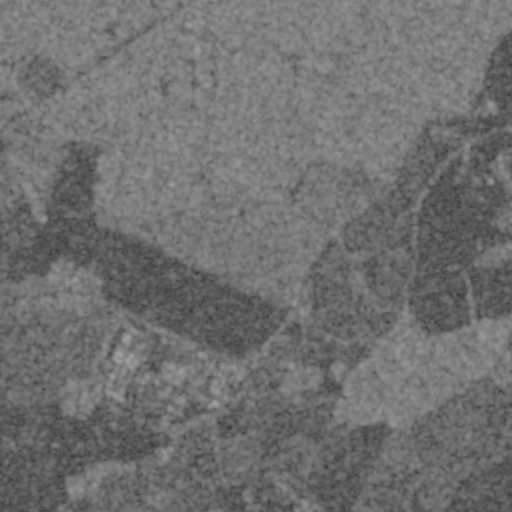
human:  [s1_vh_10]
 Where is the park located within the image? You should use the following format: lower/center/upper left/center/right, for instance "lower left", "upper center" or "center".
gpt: The park is located in the upper left of the image.
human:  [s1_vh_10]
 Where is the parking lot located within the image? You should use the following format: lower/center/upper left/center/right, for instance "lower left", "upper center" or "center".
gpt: The parking lot is located in the upper left of the image.
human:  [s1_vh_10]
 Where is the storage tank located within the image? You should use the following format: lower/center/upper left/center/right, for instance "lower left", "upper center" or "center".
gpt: The storage tank is located in the lower left of the image.
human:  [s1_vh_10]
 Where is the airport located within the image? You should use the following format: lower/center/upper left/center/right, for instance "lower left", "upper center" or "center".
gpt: There is no airport in the image.

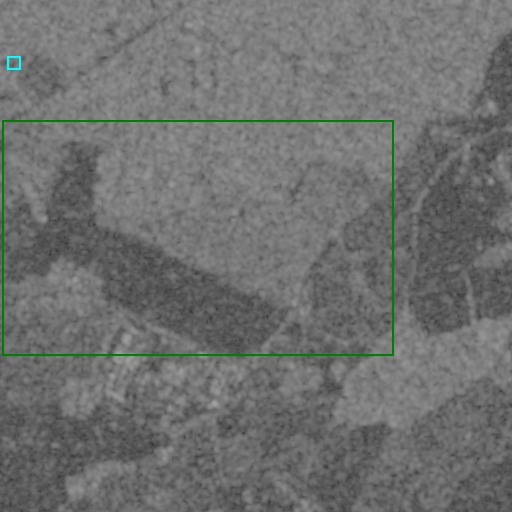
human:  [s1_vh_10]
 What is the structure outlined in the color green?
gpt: The structure outlined in green is a crop field.
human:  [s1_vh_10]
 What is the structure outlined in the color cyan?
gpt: The structure outlined in cyan is a park.
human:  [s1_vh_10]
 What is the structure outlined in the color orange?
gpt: There is no orange outline.